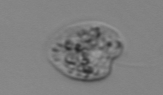
Label: Amoeba